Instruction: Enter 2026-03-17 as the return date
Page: home
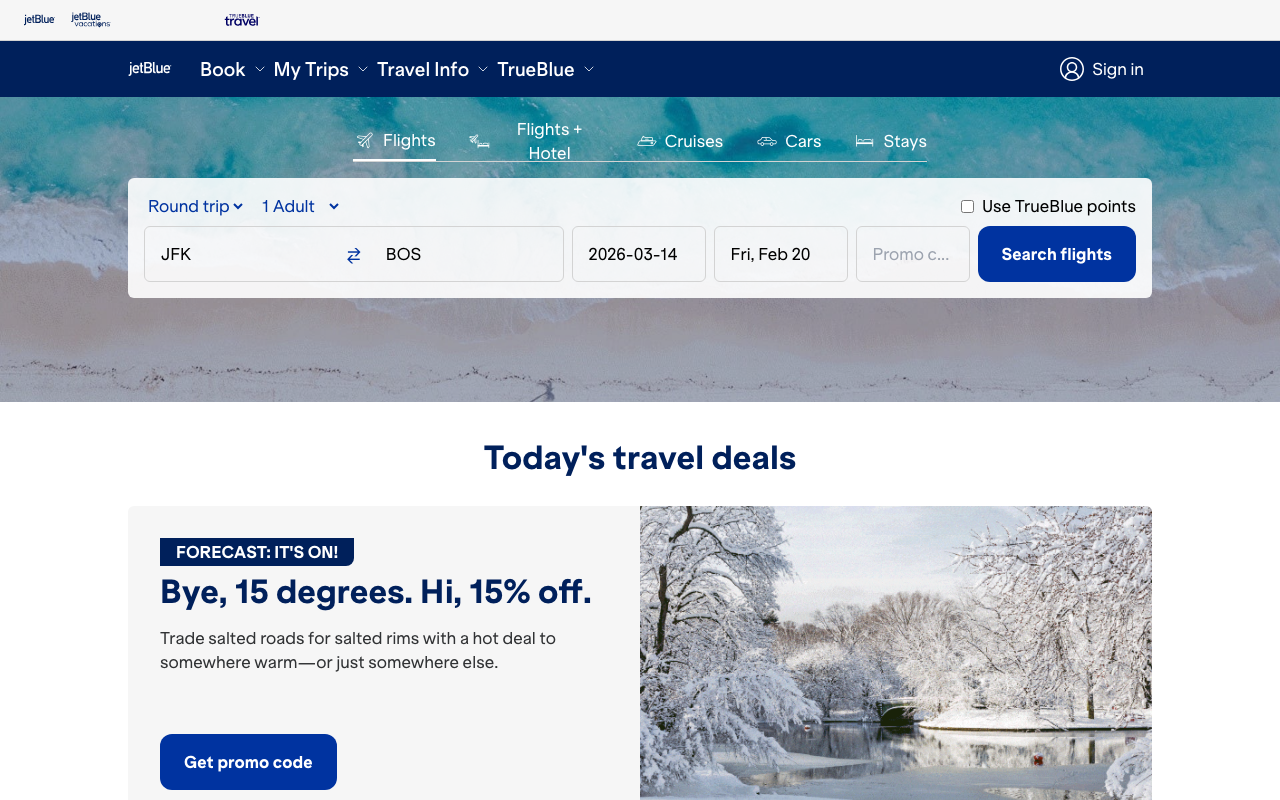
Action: type